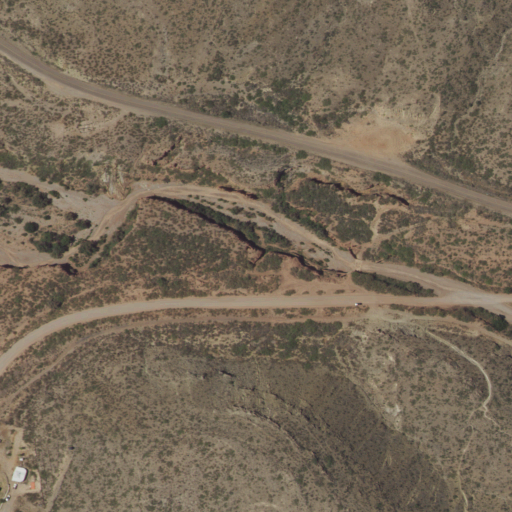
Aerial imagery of valley in New Mexico named La Luz Canyon containing shrub, open development, and medium intensity development